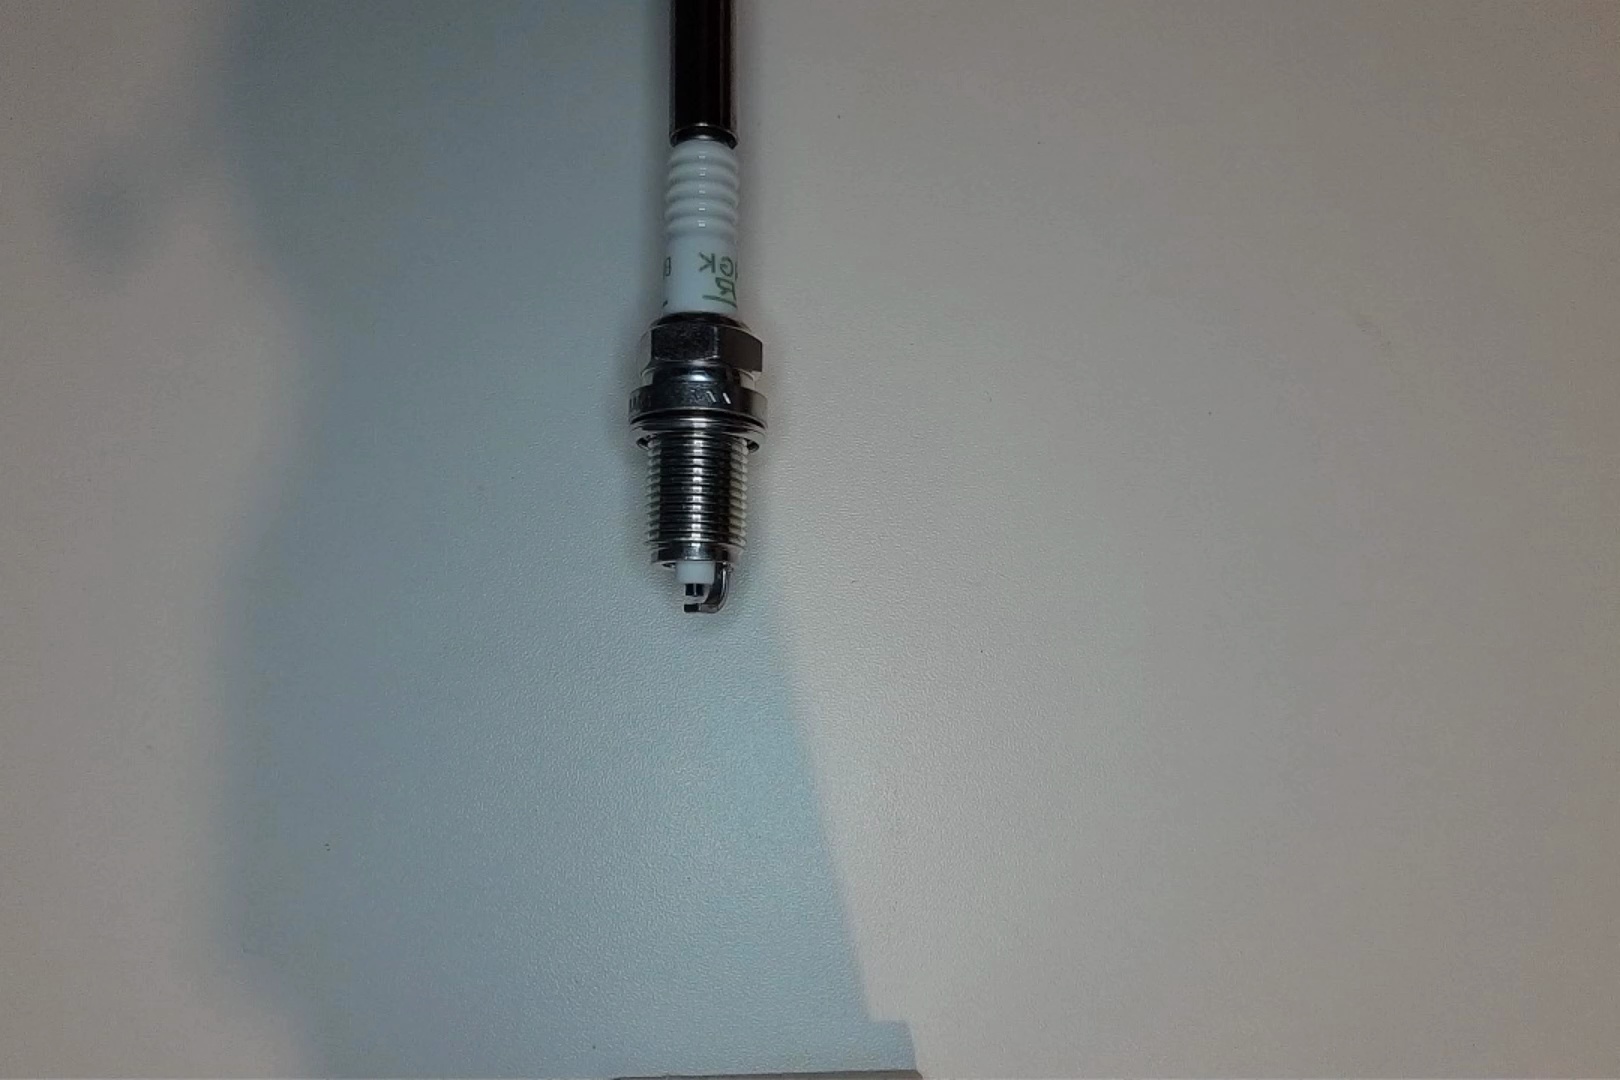
Label: no anomaly